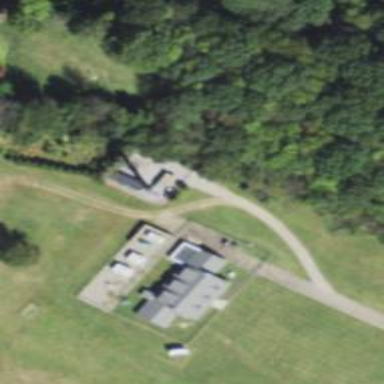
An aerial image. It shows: Service building with communication mast.